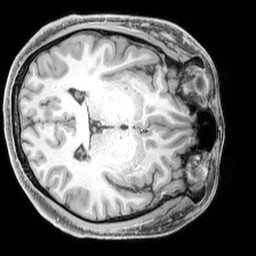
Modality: T1w
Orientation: axial
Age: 36
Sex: male
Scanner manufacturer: siemens
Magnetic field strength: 3 T
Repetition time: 2.3 s
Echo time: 0.00226 s